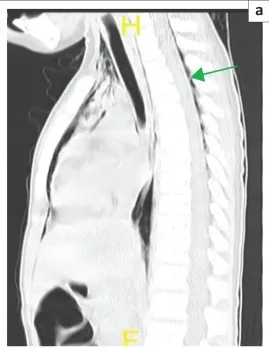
(a and b) Sagittal reconstructed image through the thoracic spine and axial image at level of carina, lung settings, demonstrating epidural emphysema (green arrow).
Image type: radiology (mri)